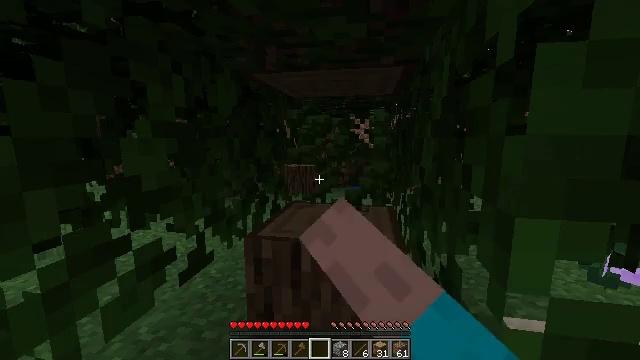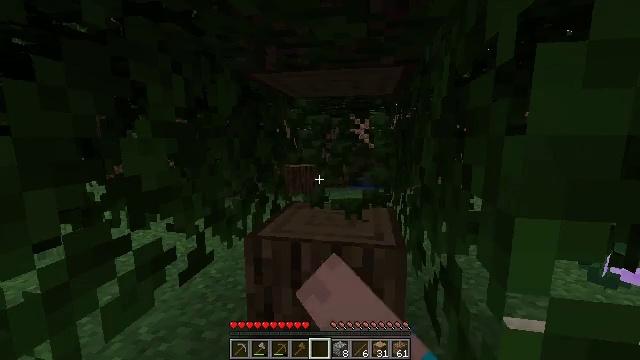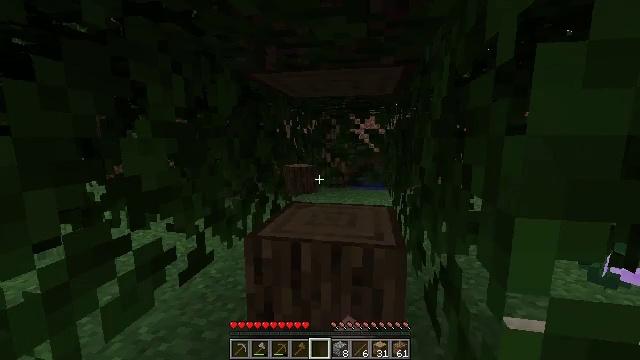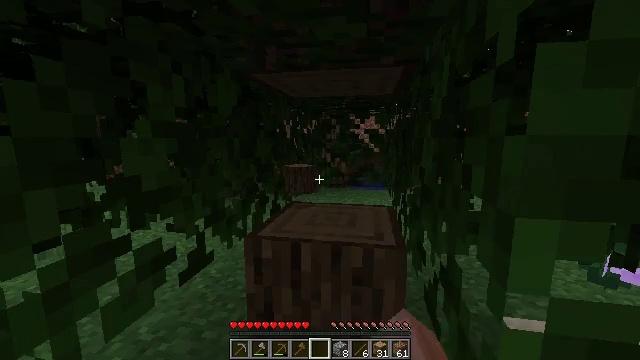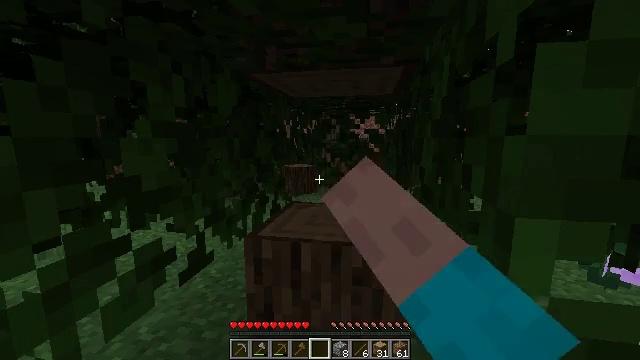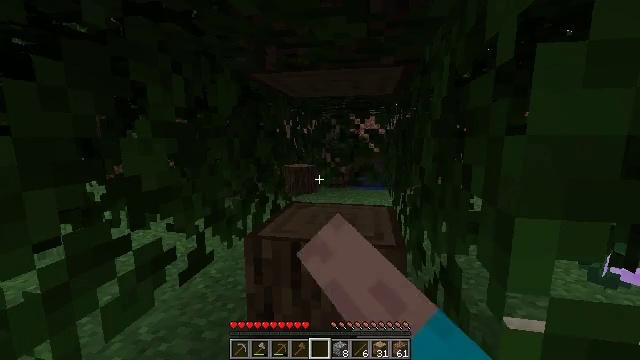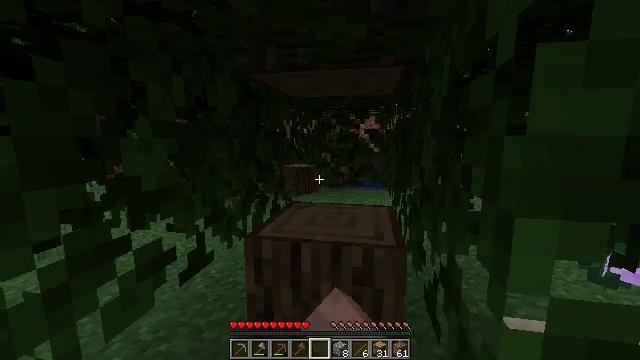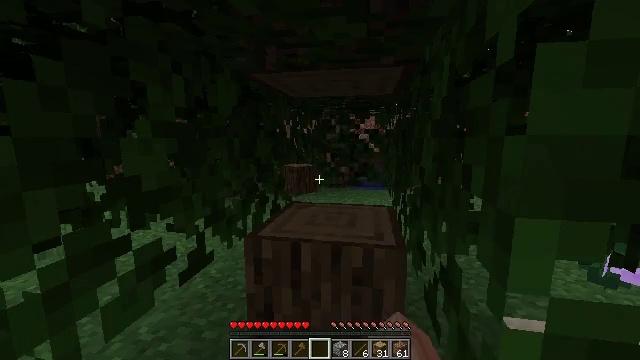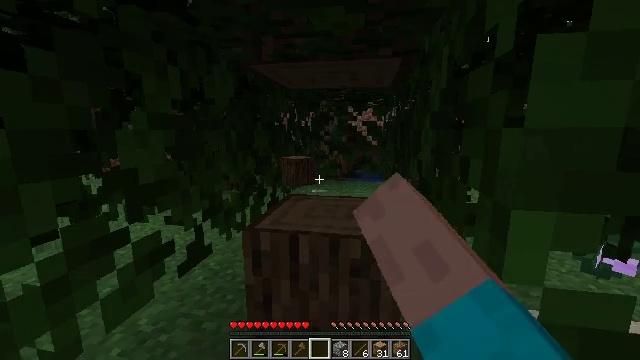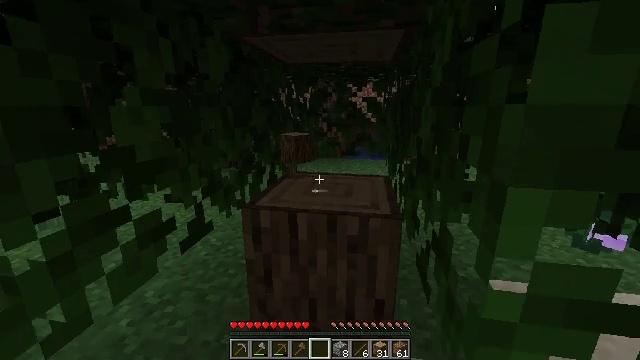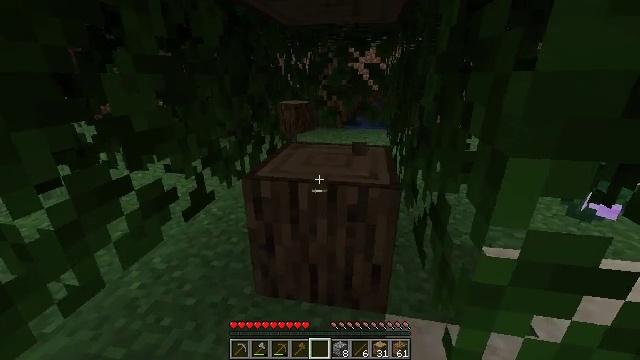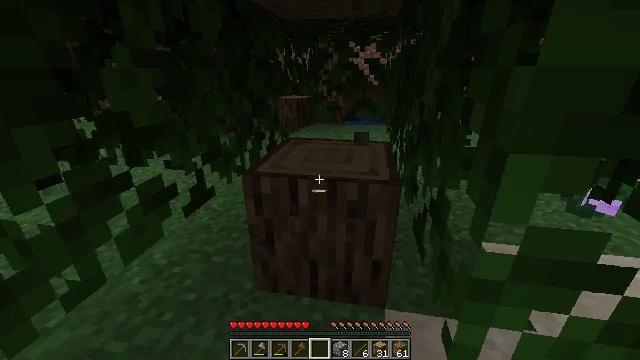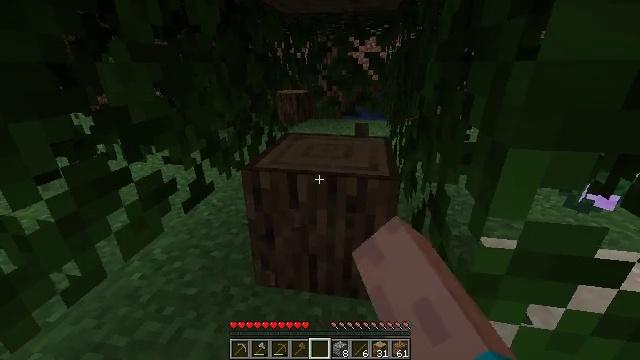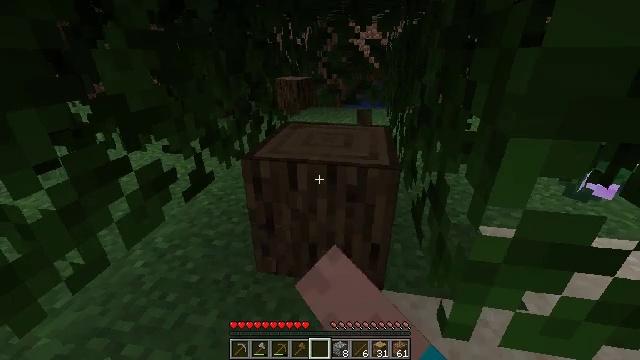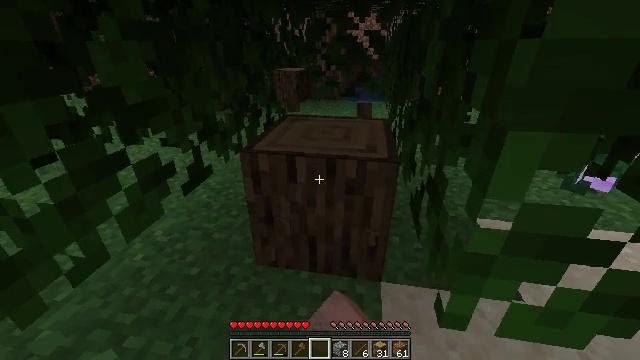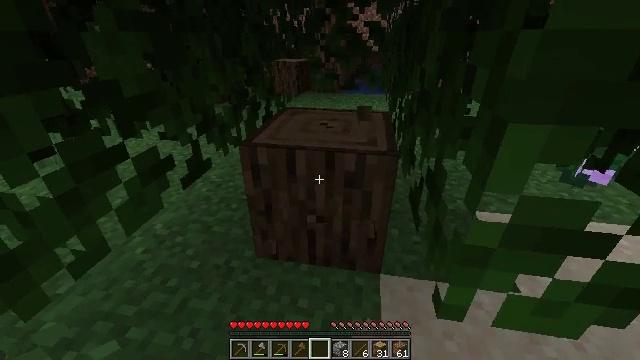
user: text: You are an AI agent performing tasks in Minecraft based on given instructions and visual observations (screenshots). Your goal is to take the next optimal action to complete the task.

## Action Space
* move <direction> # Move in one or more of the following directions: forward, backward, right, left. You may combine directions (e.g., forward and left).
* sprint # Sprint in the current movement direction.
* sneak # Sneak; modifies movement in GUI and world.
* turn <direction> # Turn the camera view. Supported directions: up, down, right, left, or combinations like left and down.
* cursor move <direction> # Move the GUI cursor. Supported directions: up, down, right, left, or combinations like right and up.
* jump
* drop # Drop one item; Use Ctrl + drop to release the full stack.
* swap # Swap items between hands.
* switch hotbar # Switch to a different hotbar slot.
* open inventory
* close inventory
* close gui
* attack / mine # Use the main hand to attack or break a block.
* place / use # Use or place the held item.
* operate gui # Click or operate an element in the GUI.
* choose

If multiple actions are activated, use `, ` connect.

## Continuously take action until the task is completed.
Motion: motion action
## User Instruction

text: Break the tree to get oak logs.
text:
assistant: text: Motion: attack / mine
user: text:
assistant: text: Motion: attack / mine
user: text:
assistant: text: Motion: attack / mine
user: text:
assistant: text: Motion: attack / mine
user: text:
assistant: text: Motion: attack / mine
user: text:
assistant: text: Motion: attack / mine
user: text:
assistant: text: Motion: attack / mine
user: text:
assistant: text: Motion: turn down, attack / mine
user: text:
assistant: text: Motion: turn down, attack / mine
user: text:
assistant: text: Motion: turn down, attack / mine
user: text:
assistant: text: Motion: attack / mine
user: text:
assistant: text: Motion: turn down, attack / mine
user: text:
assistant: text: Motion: turn down, attack / mine
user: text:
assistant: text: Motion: turn down, attack / mine
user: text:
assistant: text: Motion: turn down, attack / mine
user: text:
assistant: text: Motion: attack / mine
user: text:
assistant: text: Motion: attack / mine
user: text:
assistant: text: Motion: attack / mine
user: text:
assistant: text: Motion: attack / mine
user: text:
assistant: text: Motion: attack / mine
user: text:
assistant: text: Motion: no_op
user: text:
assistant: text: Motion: no_op
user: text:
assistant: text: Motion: no_op
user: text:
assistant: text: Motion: no_op
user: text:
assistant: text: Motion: no_op
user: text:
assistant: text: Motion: switch to hotbar 1
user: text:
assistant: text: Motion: switch to hotbar 1
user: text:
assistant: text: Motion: switch to hotbar 1
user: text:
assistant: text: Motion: switch to hotbar 1
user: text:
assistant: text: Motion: no_op